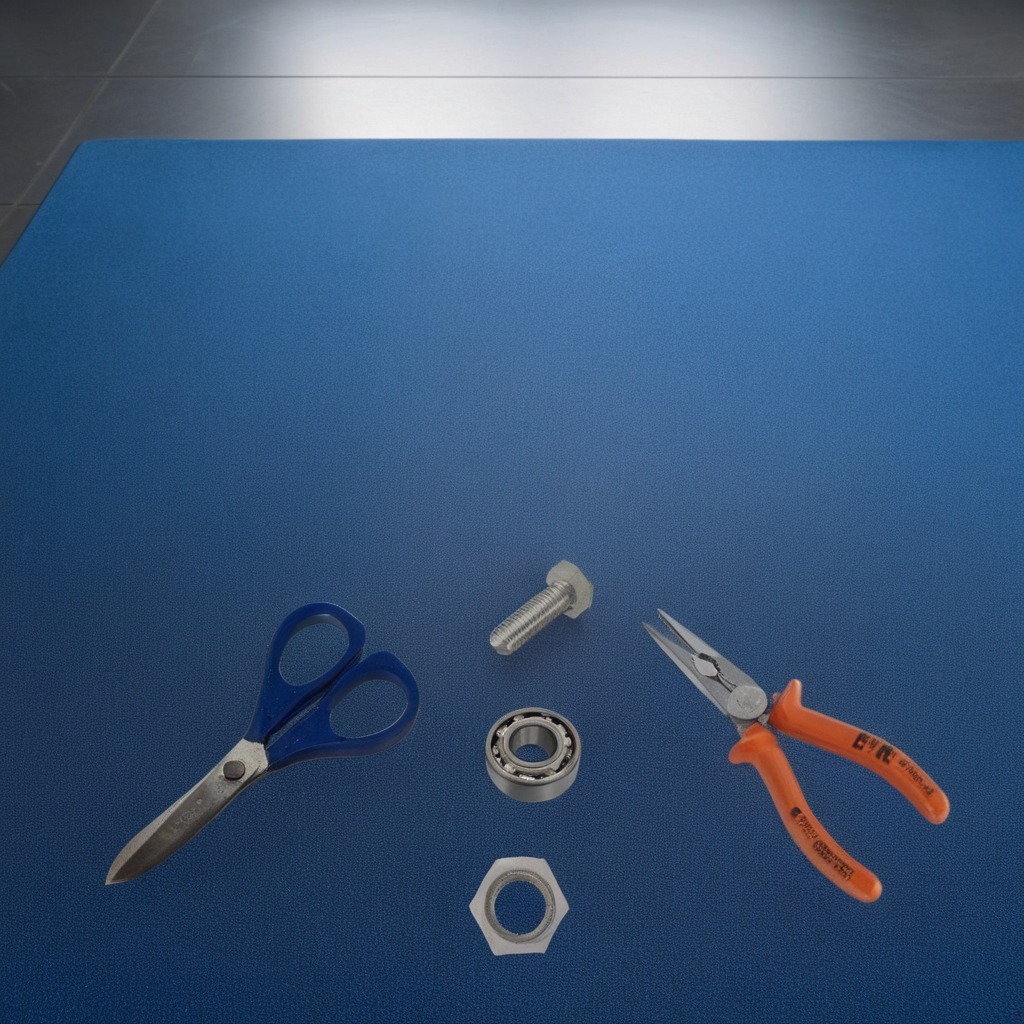
A metal ball bearing, a metal machine screw, pliers, a metal nut, and a pair of scissors are lying on a clean granite tabletop covered with a blue rubber mat inside a workshop under bright overhead lighting crisp shadows high clarity worn but beneath the mat.